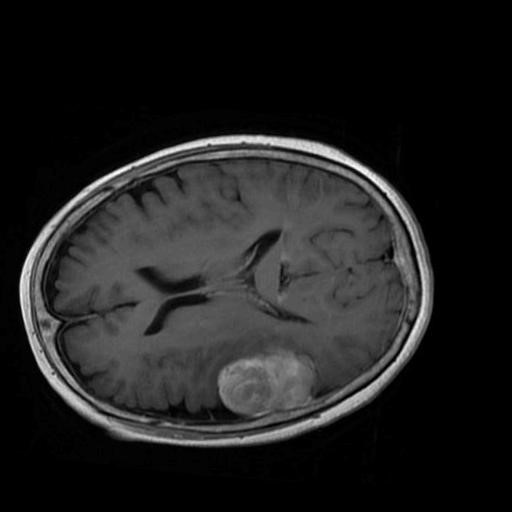
Label: brain_menin